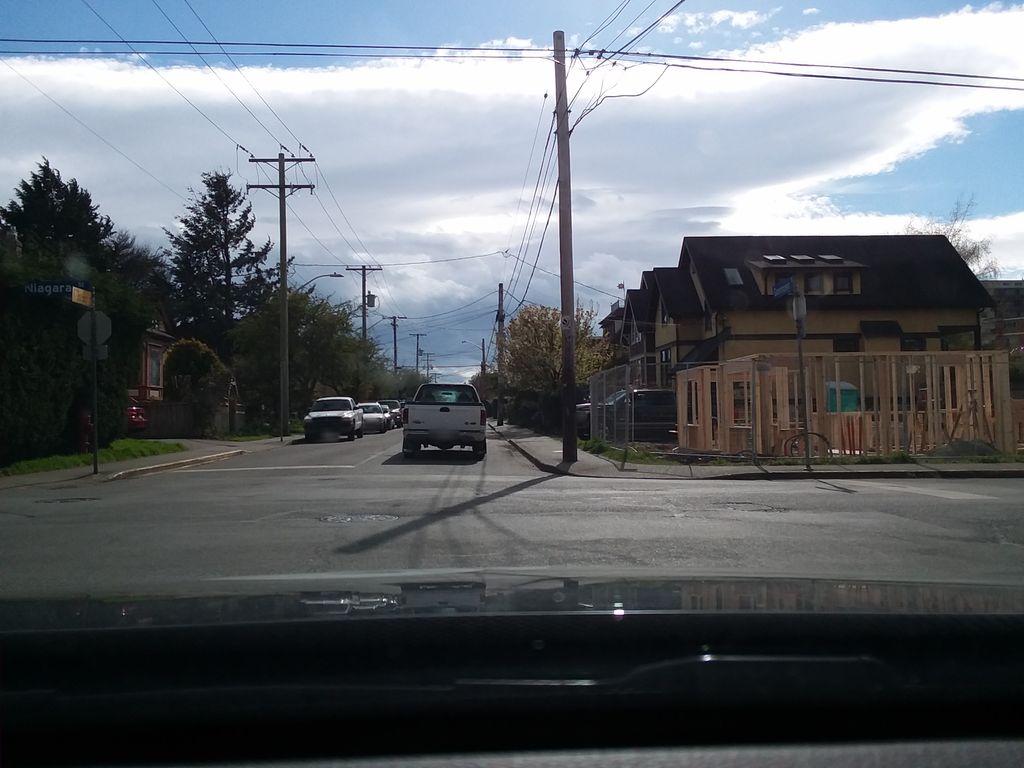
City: victoria